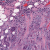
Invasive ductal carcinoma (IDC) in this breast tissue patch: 1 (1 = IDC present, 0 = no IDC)